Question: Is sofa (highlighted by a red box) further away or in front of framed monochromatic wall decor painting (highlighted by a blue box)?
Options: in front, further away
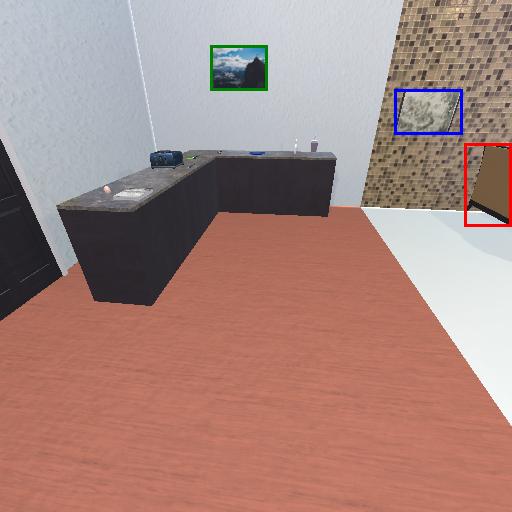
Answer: in front